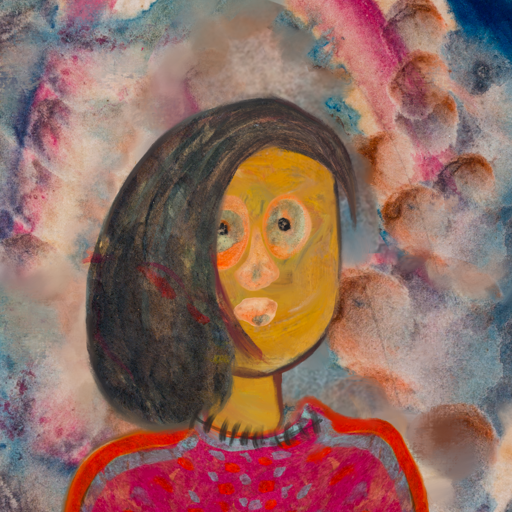
Background: Rupkatha, Head And Neck Front: After_Raid, Face Front: Childish, Bust: Sisters, Hair Front: Gypsy_Mother, Head Accessory: Blank, Second Necklace: Blank, Necklace: In_The_Sun, Baby: Blank